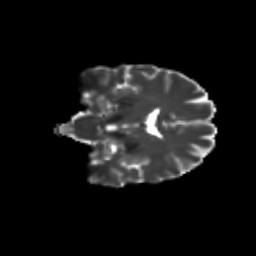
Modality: T2w
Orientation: coronal
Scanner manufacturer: siemens
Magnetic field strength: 3 T
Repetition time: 9.2 s
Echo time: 0.084 s